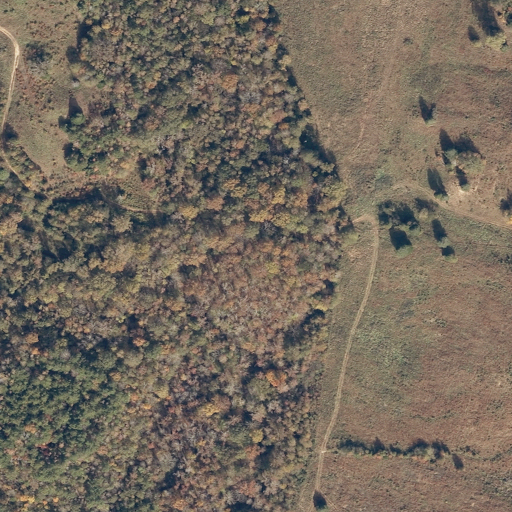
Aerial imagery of valley in Alabama named Spring Hollow containing deciduous forest, woody wetlands, pasture, shrub, and mixed forest